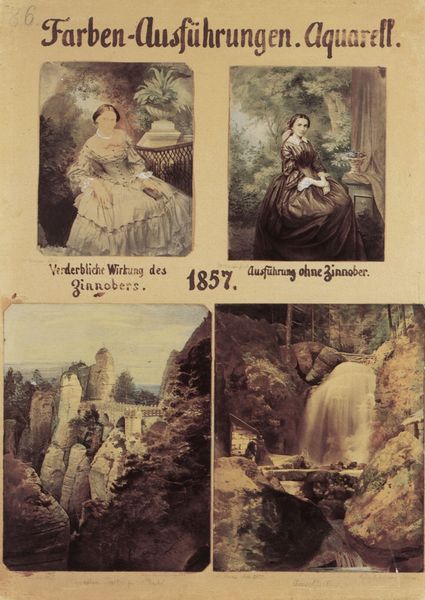
Titel: Lehrtafel Nr. 86 mit 4 Photographien zur Kolorierung. Aufnahmen: Dresden
Künstler: Deutscher Photograph
Standort: Dresden
Institution: Technische Universität
Schlagwörter: baum, berg, blau, blätter, felsen, himmel, laub, mann, wasser, weiß, wolken, aquarell, bäume, frauen, grün, landschaft, sitzen, braun, bunt, damen, frau, kleid, kleider, schwarz, säule, dame, park, zaun, blicke, steine, portrait, porträt, mühle, natur, brücke, pose, pflanze, pflanzen, wald, wasserfall, garten, vase, schrift, bilder, fotos, papier, berge, farben, fels, gebirge, farbe, werbung, steg, karten, deutsch, foto, fotografie, photographie, vier, burg, porträts, druck, portait, seite, schwarzweiß, text, zeitschrift, plakat, koloriert, posieren, portraits, photo, ausstellung, serie, kostüme, postkarte, dresden, skizzen, taft, schroff, stien, zinnober, photografie, aquarelle, kolorierung, böume, landscgaft, landschaften, fotografien, photos, waserfall, bearbeitung, pos, wirkung, photograph, beispiel, photographien, ausführungen, photod, elbsandsteingebirge, schloss, 19. jahrhundert, brücke haus, 1857, farben-ausführungen, sächsische schweiz, farblehre aquarell 1857 fotodruck